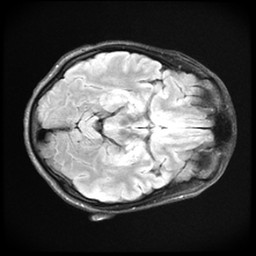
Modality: FLAIR
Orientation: axial
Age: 26
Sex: female
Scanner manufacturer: ge
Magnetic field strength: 3 T
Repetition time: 11 s
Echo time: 0.1497 s